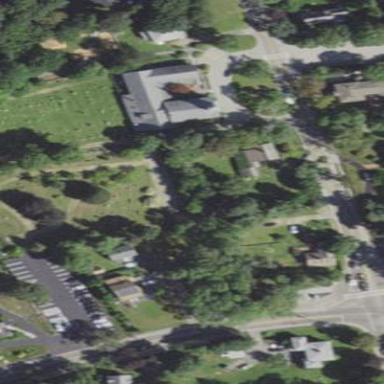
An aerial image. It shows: Cemetery.